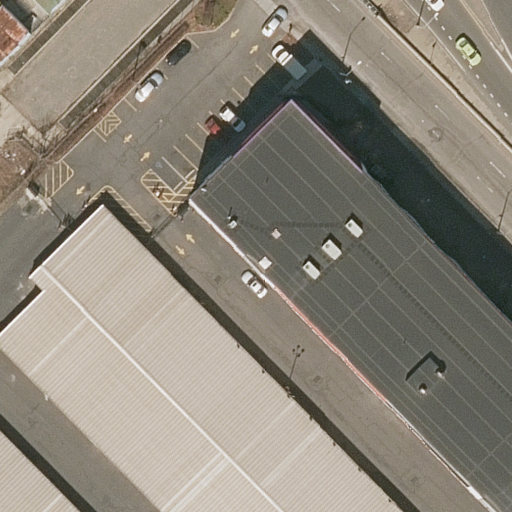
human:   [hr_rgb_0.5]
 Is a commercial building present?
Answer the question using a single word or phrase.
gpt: no

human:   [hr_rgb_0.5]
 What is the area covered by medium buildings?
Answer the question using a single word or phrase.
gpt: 528m2

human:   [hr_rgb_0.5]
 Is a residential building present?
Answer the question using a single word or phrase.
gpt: yes

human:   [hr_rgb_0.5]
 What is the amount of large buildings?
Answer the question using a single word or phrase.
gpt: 0

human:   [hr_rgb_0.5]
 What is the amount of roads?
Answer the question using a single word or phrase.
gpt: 8

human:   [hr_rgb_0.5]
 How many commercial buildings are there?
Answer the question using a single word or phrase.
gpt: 0

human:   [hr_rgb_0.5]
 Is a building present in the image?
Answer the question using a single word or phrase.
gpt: yes

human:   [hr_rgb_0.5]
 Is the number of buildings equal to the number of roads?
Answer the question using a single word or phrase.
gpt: no

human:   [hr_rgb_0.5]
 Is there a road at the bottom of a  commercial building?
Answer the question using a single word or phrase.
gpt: no

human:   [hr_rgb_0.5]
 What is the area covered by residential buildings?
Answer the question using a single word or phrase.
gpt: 529m2

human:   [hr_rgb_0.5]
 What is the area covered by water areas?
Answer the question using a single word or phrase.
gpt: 0m2

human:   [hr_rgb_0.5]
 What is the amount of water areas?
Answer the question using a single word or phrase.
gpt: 0

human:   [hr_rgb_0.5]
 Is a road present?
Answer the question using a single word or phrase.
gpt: yes

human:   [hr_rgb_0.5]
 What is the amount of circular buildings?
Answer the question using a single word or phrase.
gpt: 0

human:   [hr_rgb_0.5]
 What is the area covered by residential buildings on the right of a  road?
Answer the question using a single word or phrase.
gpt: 209m2

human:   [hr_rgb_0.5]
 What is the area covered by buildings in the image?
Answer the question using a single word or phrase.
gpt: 529m2

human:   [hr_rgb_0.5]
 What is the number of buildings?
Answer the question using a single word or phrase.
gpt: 3

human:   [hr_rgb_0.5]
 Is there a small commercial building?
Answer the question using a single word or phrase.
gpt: no

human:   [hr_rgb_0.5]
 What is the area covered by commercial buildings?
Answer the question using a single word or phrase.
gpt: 0m2

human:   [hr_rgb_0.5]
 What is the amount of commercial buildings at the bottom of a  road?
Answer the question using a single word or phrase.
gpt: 0

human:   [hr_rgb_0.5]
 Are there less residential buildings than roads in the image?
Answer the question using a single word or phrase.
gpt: yes

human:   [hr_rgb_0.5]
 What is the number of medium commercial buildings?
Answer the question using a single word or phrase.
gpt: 0

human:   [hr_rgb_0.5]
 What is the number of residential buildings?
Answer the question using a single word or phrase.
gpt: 3

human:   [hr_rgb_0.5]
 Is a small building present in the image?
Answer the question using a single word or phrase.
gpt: yes

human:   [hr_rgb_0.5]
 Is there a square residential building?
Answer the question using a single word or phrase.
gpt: no

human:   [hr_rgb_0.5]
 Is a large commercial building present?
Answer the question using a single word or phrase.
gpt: no

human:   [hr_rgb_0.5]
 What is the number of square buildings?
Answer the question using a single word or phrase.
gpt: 0

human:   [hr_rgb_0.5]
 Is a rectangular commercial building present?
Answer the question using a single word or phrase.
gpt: no

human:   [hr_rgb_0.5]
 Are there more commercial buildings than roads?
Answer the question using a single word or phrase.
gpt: no

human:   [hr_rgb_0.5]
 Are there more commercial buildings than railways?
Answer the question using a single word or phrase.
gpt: no

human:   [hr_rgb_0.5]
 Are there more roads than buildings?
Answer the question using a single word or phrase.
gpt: yes

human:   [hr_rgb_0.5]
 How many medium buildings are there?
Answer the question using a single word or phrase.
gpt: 2

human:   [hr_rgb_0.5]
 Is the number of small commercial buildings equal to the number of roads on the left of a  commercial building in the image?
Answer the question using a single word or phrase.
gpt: yes

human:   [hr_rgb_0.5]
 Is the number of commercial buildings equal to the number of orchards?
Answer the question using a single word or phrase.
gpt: yes

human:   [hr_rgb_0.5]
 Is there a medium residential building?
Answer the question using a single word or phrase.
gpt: yes

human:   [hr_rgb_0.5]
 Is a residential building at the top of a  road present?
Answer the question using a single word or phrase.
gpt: yes

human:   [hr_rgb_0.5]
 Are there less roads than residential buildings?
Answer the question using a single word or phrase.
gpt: no

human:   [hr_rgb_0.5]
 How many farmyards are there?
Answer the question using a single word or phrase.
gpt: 0

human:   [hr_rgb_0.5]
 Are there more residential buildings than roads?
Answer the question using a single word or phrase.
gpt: no

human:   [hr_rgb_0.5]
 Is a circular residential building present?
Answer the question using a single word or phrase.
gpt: no

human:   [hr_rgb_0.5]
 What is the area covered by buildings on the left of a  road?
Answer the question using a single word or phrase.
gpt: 320m2

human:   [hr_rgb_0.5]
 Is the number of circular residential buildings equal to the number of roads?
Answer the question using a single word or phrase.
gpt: no

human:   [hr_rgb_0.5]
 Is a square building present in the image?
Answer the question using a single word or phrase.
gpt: no

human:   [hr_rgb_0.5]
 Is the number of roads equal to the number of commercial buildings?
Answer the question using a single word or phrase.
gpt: no

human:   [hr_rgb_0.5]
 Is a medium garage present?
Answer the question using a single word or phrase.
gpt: no

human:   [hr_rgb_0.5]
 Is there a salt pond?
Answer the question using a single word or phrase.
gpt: no

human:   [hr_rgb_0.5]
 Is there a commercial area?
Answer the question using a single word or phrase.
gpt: no

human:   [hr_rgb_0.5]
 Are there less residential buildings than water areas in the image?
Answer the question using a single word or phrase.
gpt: no

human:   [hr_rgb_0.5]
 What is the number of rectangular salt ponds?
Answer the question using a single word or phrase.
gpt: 0

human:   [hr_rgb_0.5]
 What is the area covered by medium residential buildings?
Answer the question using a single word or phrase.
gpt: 528m2

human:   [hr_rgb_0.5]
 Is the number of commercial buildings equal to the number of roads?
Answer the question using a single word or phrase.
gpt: no

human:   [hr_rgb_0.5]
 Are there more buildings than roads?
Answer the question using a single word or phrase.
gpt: no

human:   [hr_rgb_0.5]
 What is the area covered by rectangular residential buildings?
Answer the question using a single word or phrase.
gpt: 529m2

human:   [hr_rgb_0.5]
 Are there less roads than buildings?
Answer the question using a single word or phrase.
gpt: no

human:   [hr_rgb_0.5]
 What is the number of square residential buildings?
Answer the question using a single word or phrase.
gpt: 0

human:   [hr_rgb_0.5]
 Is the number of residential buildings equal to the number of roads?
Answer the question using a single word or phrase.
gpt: no

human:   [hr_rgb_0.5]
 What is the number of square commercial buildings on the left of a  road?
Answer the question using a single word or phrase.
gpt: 0

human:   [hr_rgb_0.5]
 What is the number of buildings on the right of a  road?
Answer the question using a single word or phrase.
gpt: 1

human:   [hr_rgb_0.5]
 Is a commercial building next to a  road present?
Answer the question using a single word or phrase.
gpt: no

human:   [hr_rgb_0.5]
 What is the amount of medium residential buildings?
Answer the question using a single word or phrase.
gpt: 2

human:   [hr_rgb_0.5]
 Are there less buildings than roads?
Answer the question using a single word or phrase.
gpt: yes

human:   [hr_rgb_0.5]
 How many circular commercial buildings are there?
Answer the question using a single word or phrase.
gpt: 0

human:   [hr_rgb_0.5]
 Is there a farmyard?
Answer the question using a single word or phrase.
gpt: no

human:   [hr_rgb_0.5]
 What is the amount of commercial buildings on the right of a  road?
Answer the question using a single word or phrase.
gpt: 0